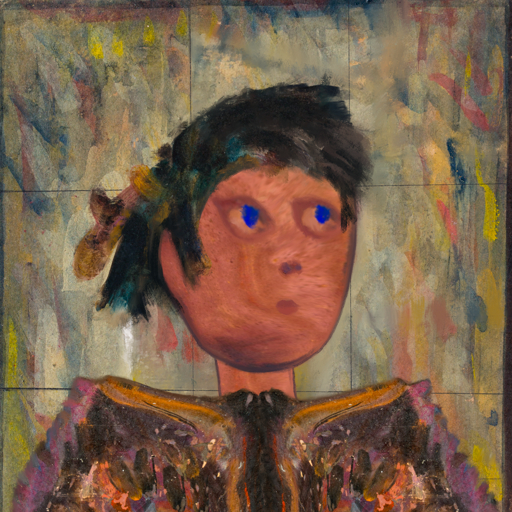
Background: GypsyMother, Head And Neck Side: Mother_And_Son_Mother, Face Side: Mother_And_Son_Mother, Bust: Gypsy_Queen, Hair Side: Pipe, Head Accessory: Blank, Second Necklace: Blank, Necklace: Blank, Baby: Blank